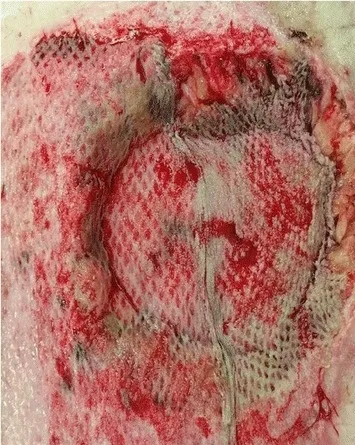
Post-repair day 5 of abdominal wall Morel-Lavallee lesion with excision and autografting with split-thickness skin graft of a 30-year old female pedestrain struck by a motor vehicle.
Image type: medical_photograph (skin_photograph)